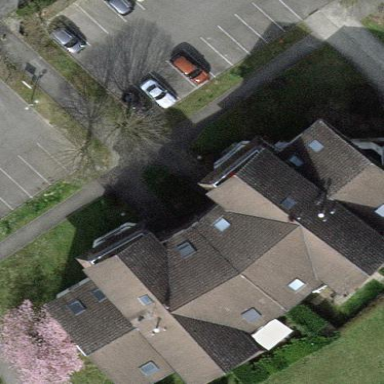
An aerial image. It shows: Residential building with gabled roof covered in roof tiles.